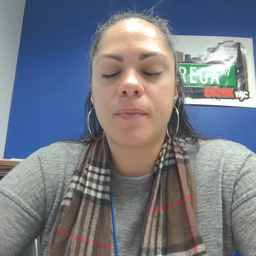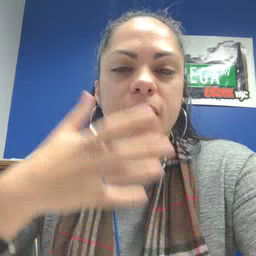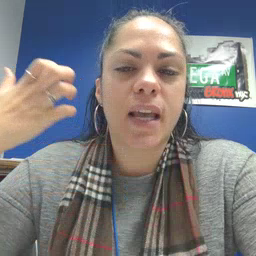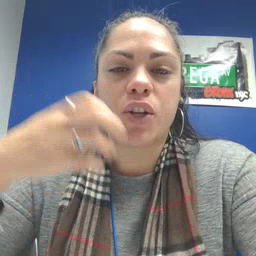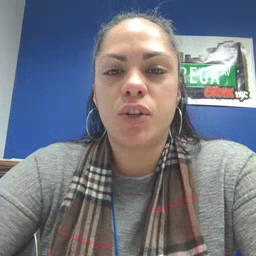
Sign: tiger